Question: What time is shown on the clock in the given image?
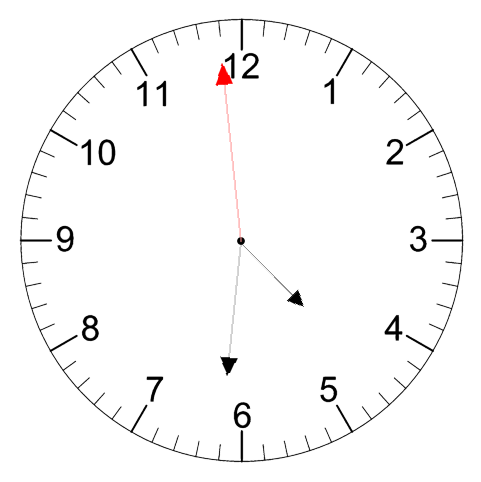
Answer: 04:30:59